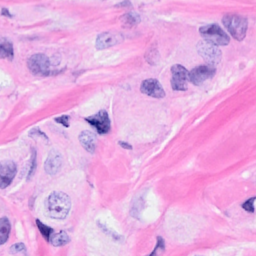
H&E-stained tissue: Breast